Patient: sex M, age 78
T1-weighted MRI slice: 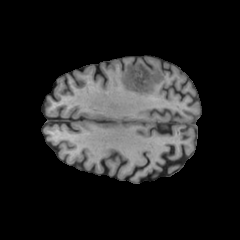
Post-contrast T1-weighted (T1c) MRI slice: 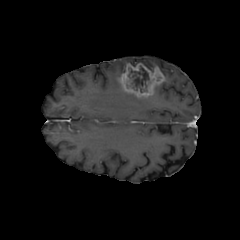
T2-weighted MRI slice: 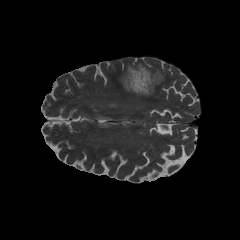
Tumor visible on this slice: yes
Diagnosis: Glioblastoma, IDH-wildtype
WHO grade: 4